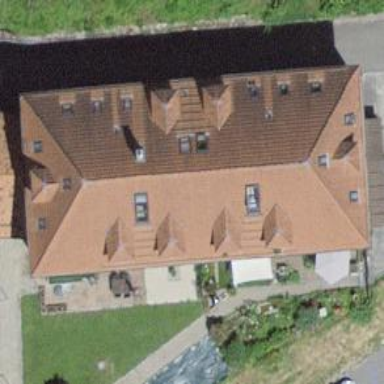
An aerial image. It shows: Building with hipped roof made of roof tiles.